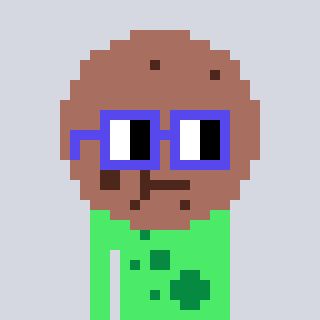
a pixel art character with square blue glasses, a cookie-shaped head and a teal-colored body on a cool background